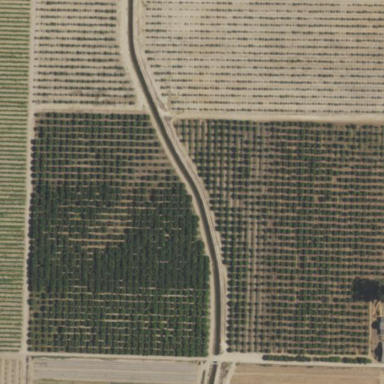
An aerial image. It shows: Orchard.